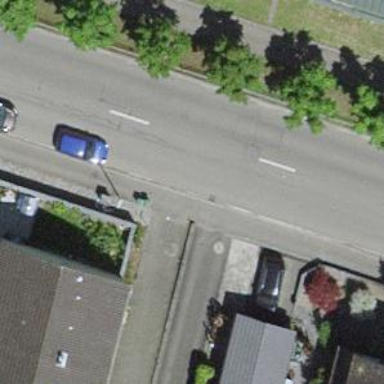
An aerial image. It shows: Asphalt service road.